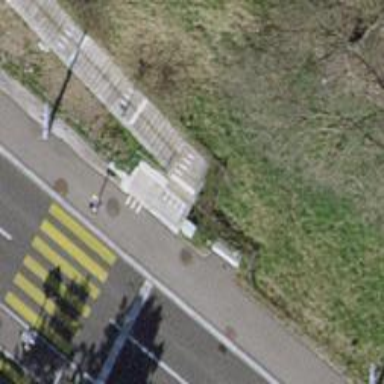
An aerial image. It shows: Footway made of paving stones.